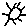
Label: sun